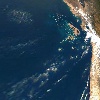
Label: water